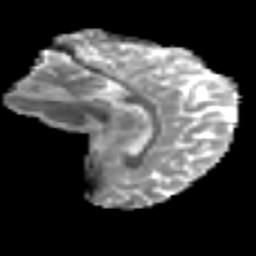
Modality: MD
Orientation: sagittal
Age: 27
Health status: ill
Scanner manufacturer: philips
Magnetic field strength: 3 T
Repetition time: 9 s
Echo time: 0.127 s